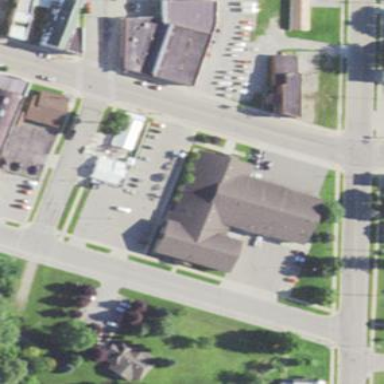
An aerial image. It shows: Town hall building.